Interaction volume radius: 10 \u00c5
Interaction volume height: 10 \u00c5
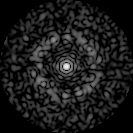
Disorder parameter: 0.8516